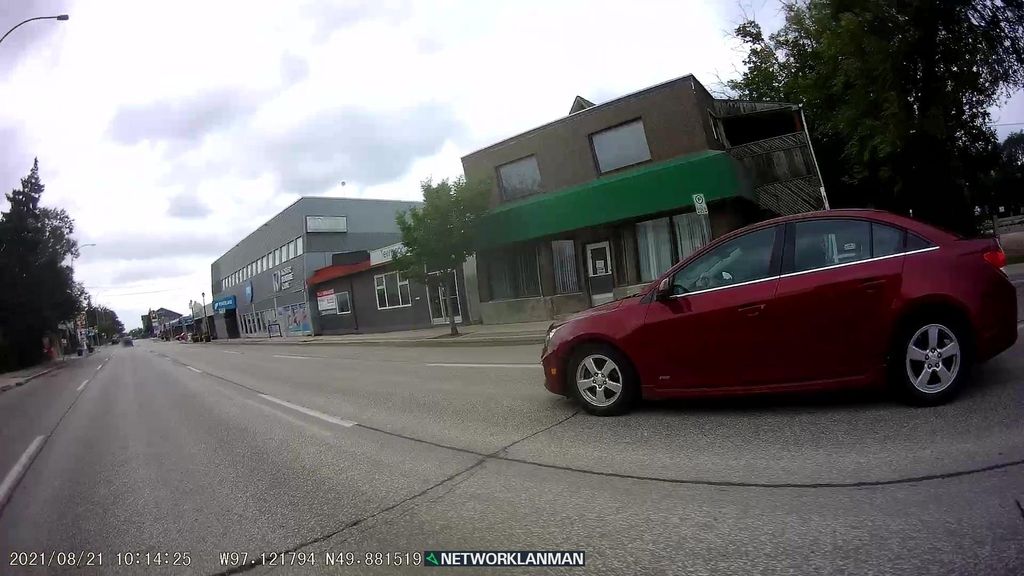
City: winnipeg